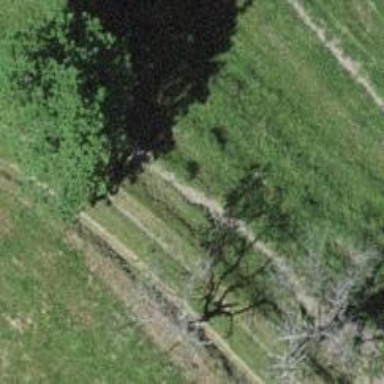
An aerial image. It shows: Beautiful tree in nature.